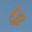
Label: 6